Question: I have 'CardView' items like this
What can I do in adapter to display numbers like 1,2,3.. ?depends upon size?im using retrofit to display data
Here is my adapter :
'''
public class TipsAdapter extends RecyclerView.Adapter<TipsAdapter.CustomViewHolder> {
List<TipsModel> employees;
Context context;
public TipsAdapter(Context context,List<TipsModel> employees) {
this.employees = employees;
this.context=context;
}
@Override
public CustomViewHolder onCreateViewHolder(ViewGroup parent, int viewType) {
View itemView = LayoutInflater.from(parent.getContext())
.inflate(R.layout.tipstrickitem, parent, false);
return new CustomViewHolder(itemView);
}
@Override
public void onBindViewHolder(CustomViewHolder holder, int position) {
// TipsModel employee = employees.get(position);
holder.employeeName.setText(employees.get(position).getTips());
}
@Override
public int getItemCount() {
return employees.size();
//return (employees == null) ? 0 : employees.size();
}
public class CustomViewHolder extends RecyclerView.ViewHolder {
public TextView employeeName;
public CustomViewHolder(View view) {
super(view);
employeeName = (TextView) view.findViewById(R.id.employeeName);
}
}}
'''
alignment got disturb:
<URL>
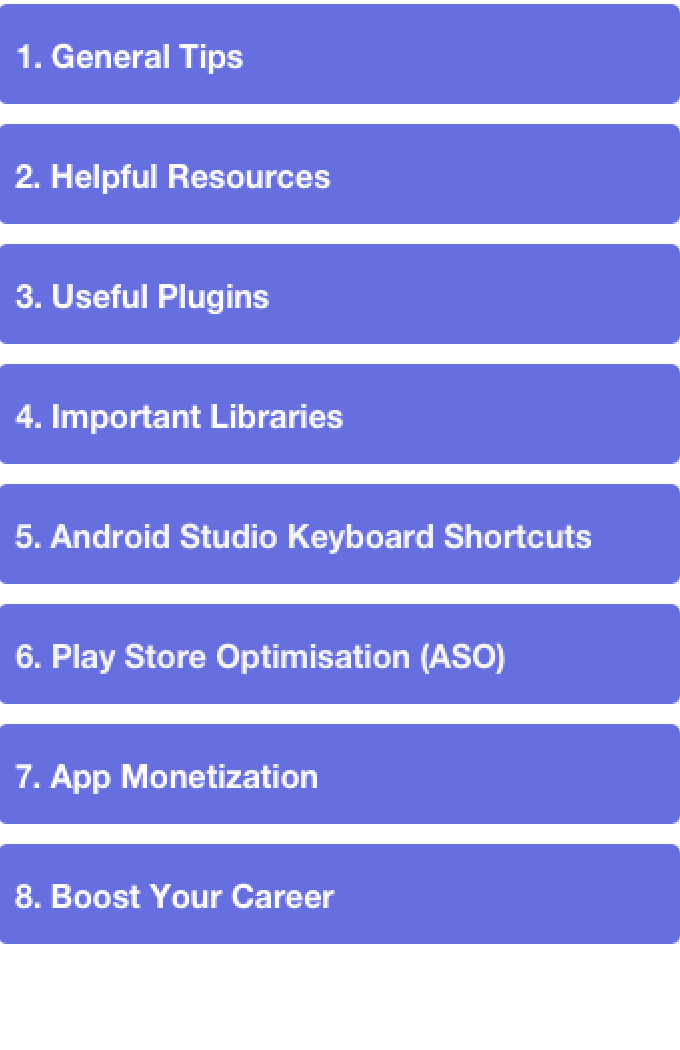
Answer: change
'holder.employeeName.setText(employees.get(position).getTips());'
to 'holder.employeeName.setText(" " + position + ". " + employees.get(position).getTips());'
This will add the position of each element of the recycler view as a number before the Tips.
If you want to skip zero replace position with 'String.valueOf(position+1)'